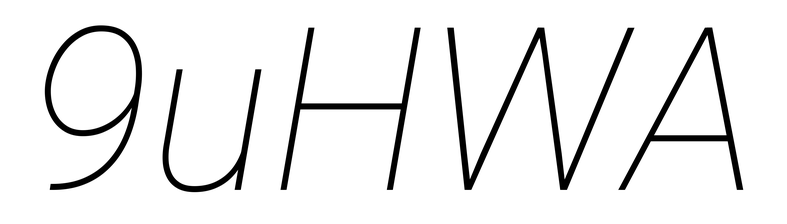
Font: Roboto-Italic_Thin_Italic